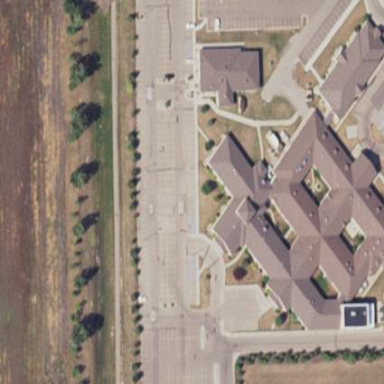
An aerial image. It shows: Hospital building.